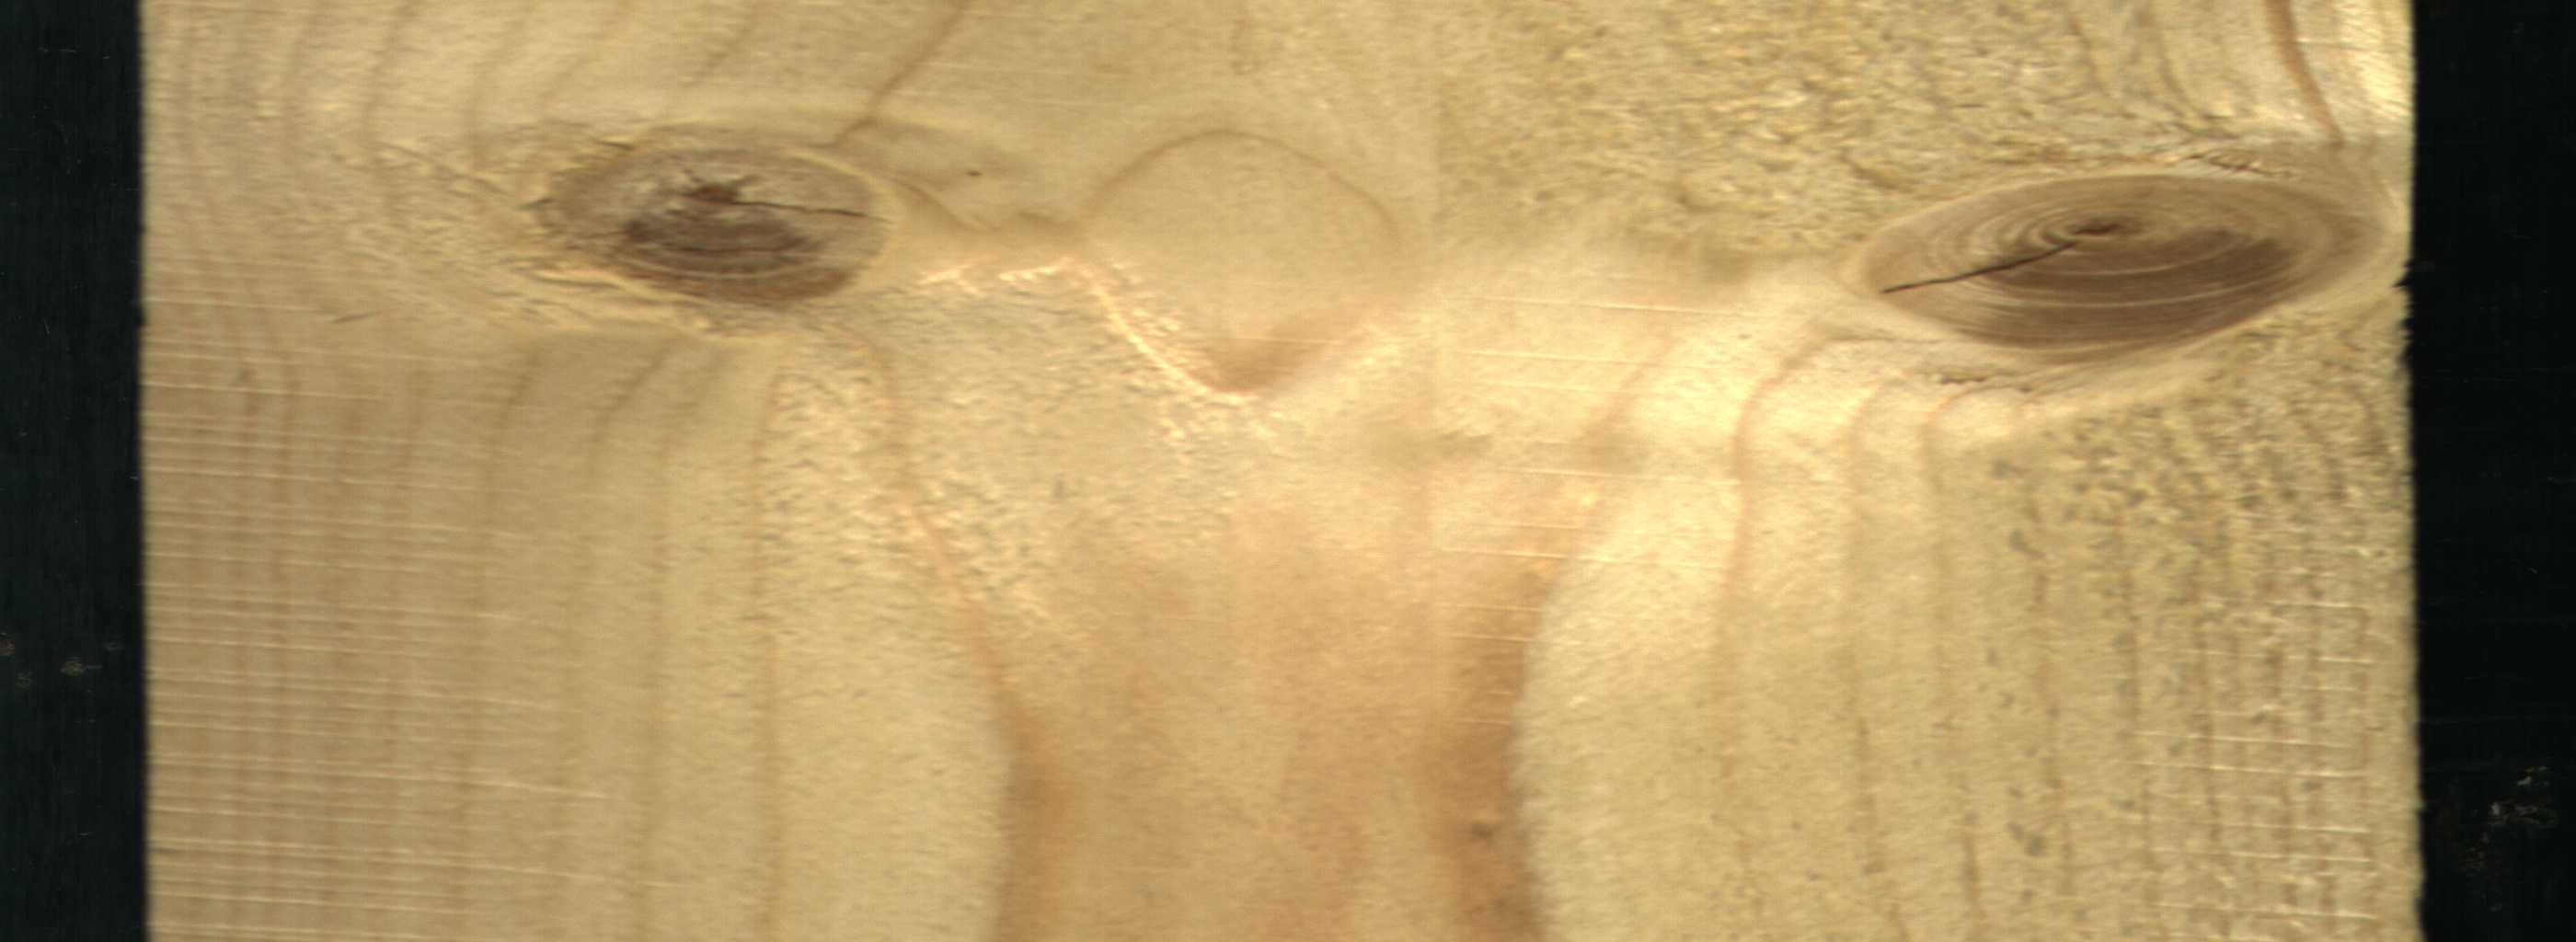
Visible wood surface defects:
knot_with_crack
knot_with_crack